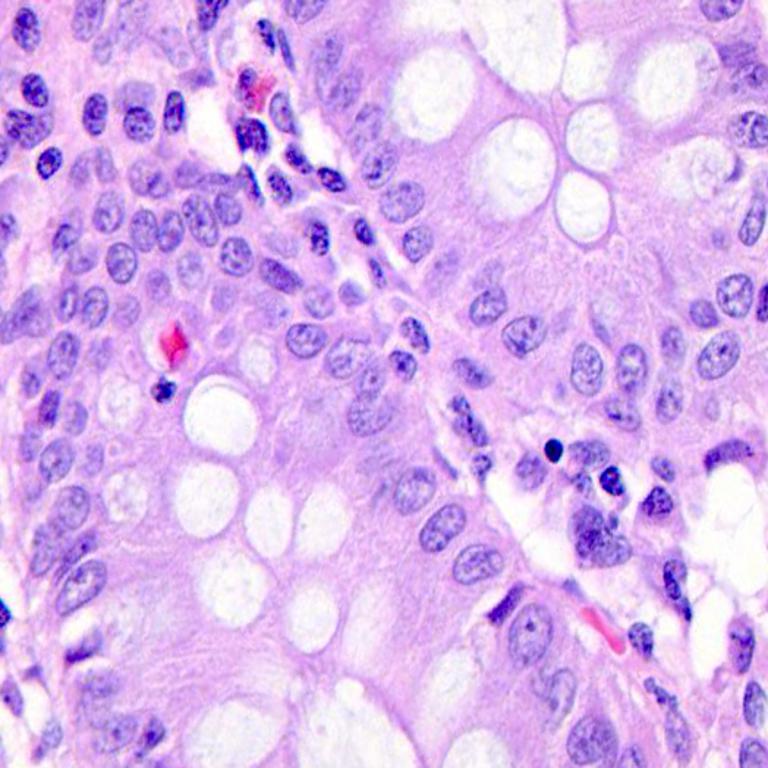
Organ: colon
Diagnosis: benign